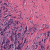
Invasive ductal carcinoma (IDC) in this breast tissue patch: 1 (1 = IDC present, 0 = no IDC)